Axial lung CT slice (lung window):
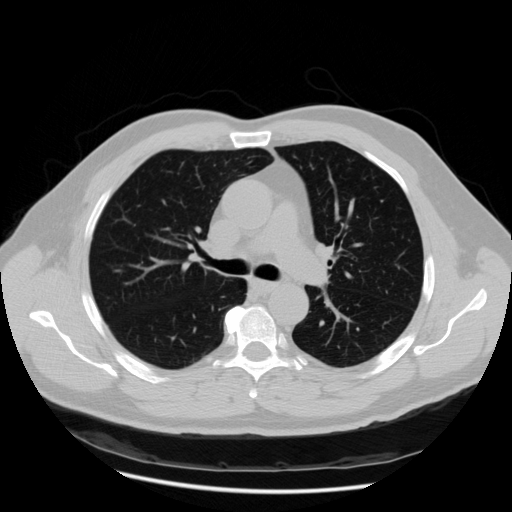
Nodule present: no